Question: What is the result of this measurement?
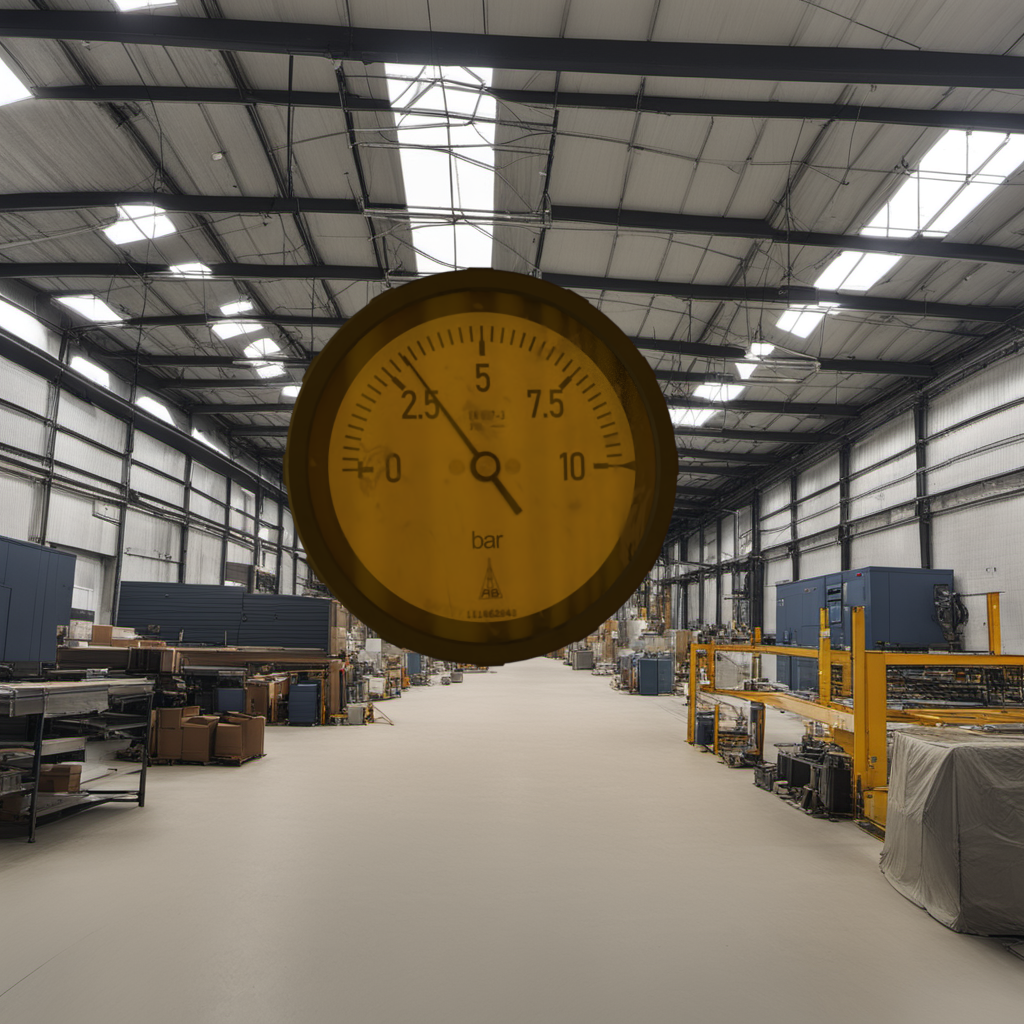
Answer: The result is 3.12
Question: What is the value range of the measurement in the image?
Answer: The range is from 0 to 10
Question: What is the minimum and maximum reading range of this measurement?
Answer: The minimum value is 0 and the maximum value is 10